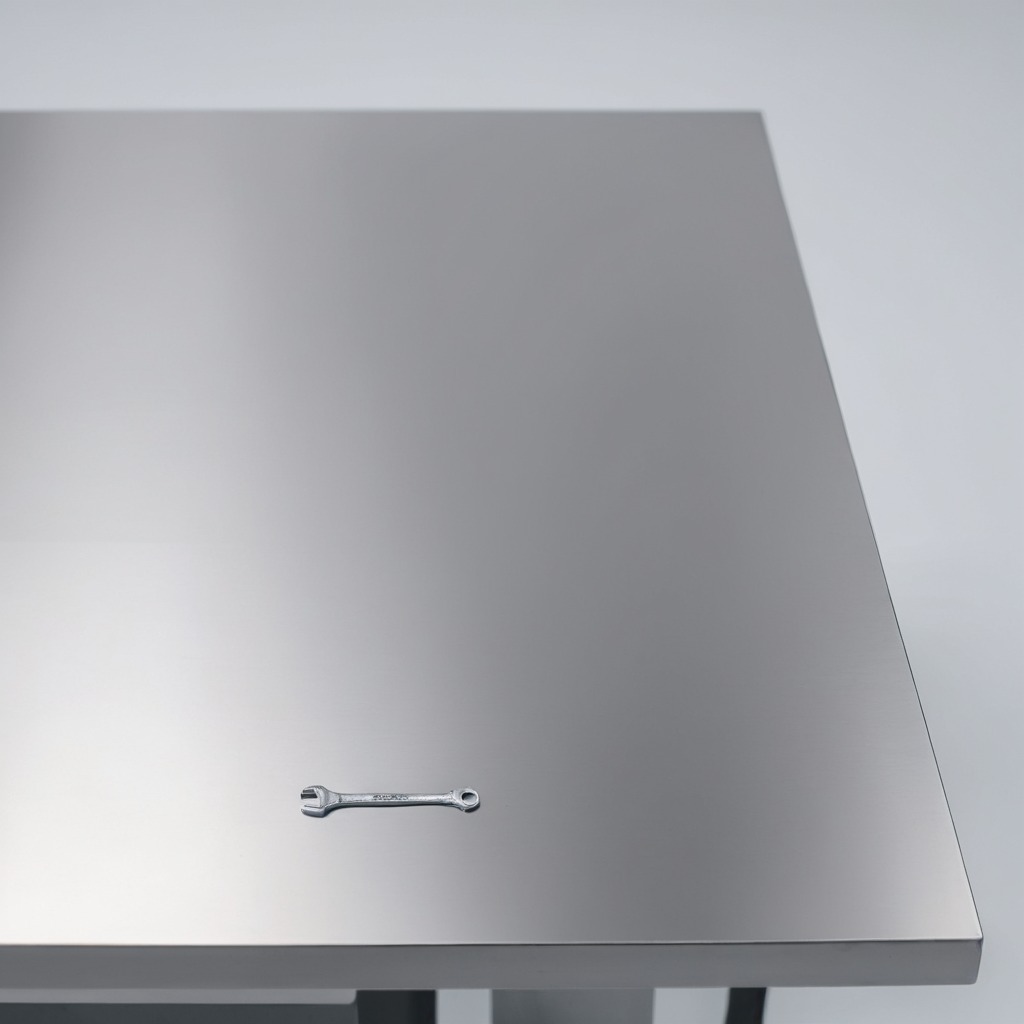
An wrench is lying on the stainless steel table in a high-end prototyping lab.